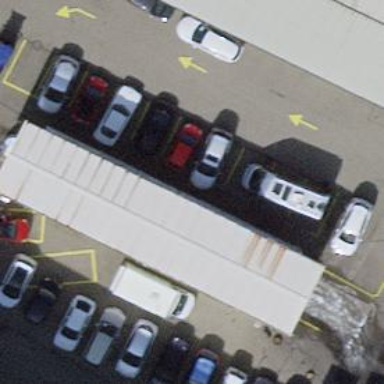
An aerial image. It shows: Car wash facility.